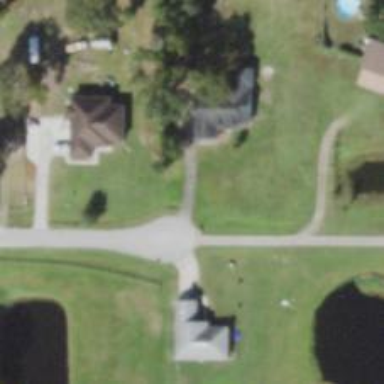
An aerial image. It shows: Driveway.